Question: It is specifically the checkout that concerns me:
<URL>
When I'm on the cart page <URL> and get the issue.
Why am I getting the issue and how do I fix it please?
I did a search and only found this info: <URL>
Is it true that shopify.com is using out dated security settings.
See photo
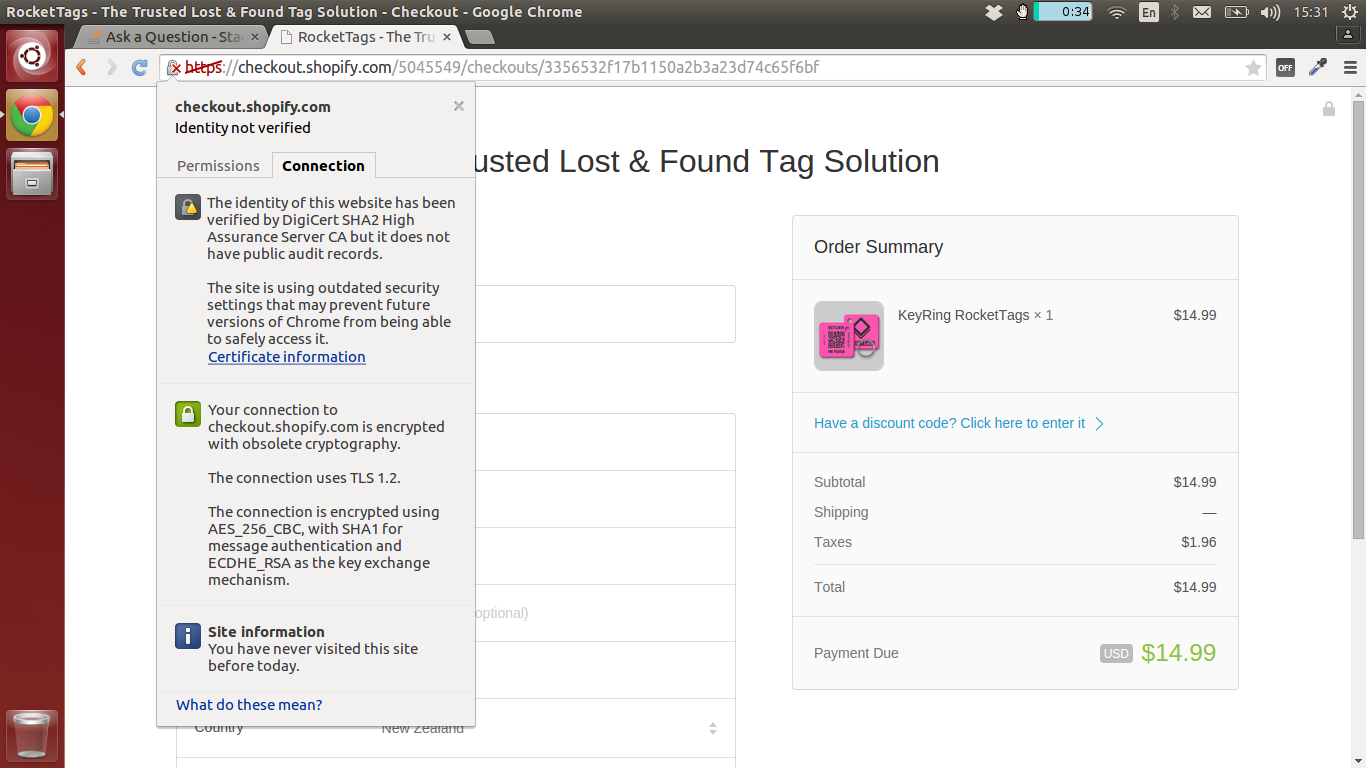
Answer: Chrome is reporting Shopify is using a SHA1 signed certificate as opposed to the new recommended SHA2 certificates.
Newer versions of Chrome <URL>.
Their Certificate Authority <URL>. So it may be a matter of Shopify needing to re-deploy their Certificates from DigiCert.
This appears to be a bug in Debian based (Debian, Ubuntu) distributions and this shouldn't happen on Windows. <URL>.
Shopify is indeed using the newer SHA-2 certificates which can be verified <URL>.